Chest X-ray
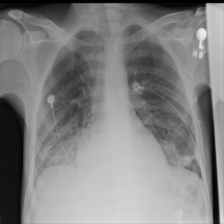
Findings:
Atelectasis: positive
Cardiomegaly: negative
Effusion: positive
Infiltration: negative
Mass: negative
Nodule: negative
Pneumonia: negative
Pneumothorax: negative
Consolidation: negative
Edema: negative
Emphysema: negative
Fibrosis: negative
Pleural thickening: negative
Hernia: negative